Question: how to make vertical align button android in android XML file like the image
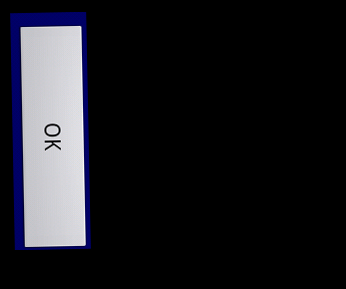
Answer: If you use android:background and put a picture like this button in the drawables you will can make it for example:
'''
android:background="@drawable/my_button"
'''